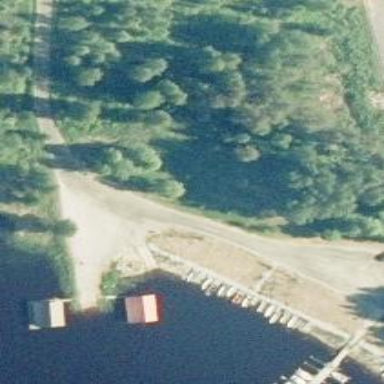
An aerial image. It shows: This slipway is service road leading to leisure land area.